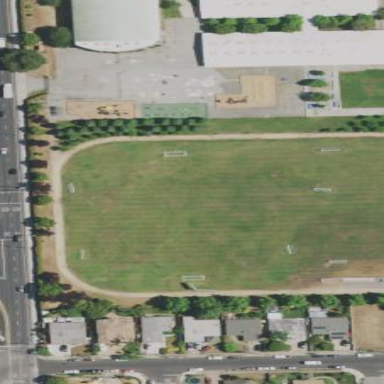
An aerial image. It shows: Pitch used for soccer and baseball activities.